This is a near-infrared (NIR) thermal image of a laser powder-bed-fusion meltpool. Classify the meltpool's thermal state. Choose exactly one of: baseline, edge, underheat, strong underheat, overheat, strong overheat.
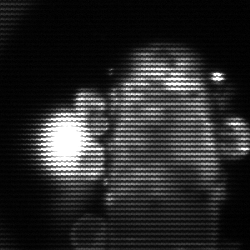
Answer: strong underheat